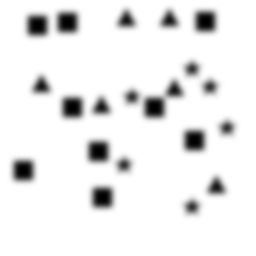
Squares: 9
Triangles: 6
Stars: 6
Total shapes: 21